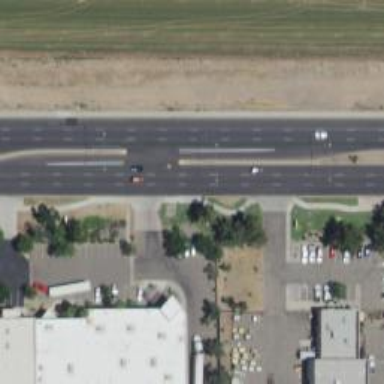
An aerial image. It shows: Secondary road with asphalt surface.